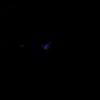
Label: space